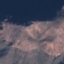
Land use / land cover class: HerbaceousVegetation